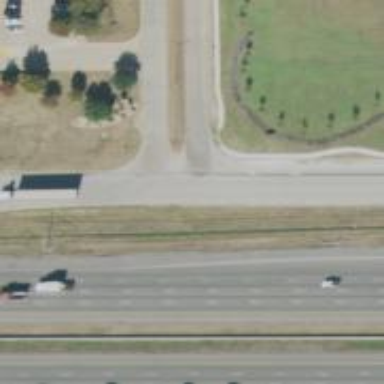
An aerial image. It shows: Secondary road with frontage road alongside.